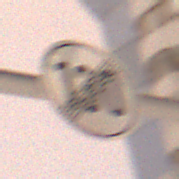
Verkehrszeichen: EndeGeschwindigkeit130
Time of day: Night
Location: Outdoor (Urban)
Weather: Overcast
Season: Winter
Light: Artificial